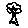
Label: tree